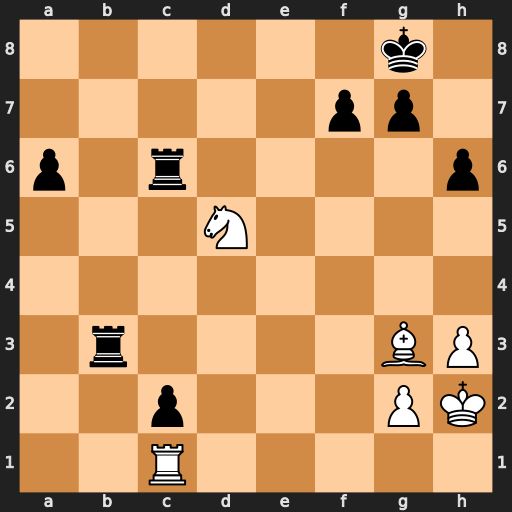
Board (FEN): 6k1/5pp1/p1r4p/3N4/8/1r4BP/2p3PK/2R5
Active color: w
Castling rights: -
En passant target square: -
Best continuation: Ne7+ Kh7 Nxc6